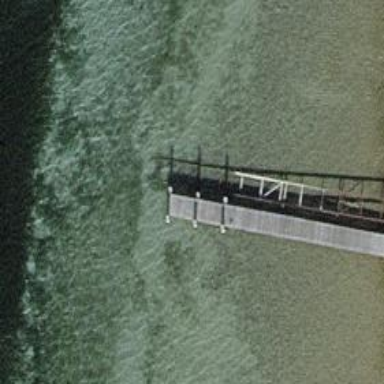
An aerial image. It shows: Man-made pier.